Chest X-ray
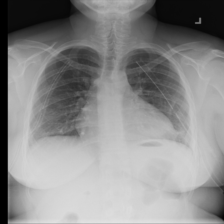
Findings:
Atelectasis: negative
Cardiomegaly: negative
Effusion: negative
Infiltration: negative
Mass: negative
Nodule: negative
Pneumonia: negative
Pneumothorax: negative
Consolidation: negative
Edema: negative
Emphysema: negative
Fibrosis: negative
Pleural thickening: negative
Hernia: negative